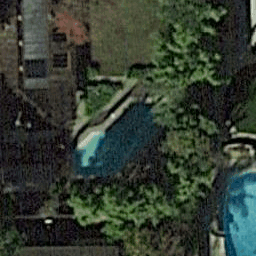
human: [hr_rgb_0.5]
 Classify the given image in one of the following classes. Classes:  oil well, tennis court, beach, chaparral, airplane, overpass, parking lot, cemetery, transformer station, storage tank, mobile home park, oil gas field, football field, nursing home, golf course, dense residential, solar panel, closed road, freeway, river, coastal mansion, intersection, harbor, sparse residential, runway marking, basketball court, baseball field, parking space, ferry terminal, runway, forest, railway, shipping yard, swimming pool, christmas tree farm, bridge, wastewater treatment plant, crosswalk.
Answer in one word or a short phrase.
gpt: swimming pool